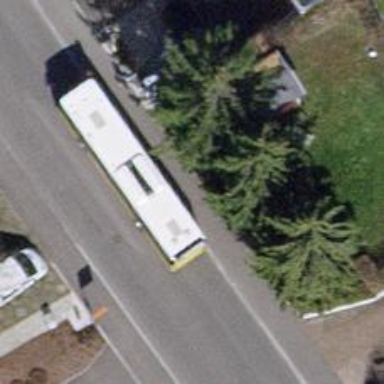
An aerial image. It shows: Bus stop with platform for public transport.